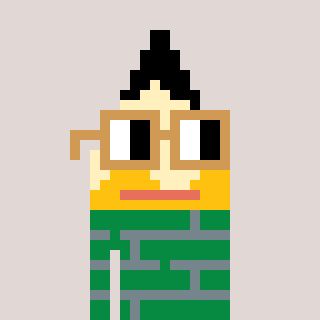
a pixel art character with square brown glasses, a pencil-shaped head and a green-colored body on a warm background